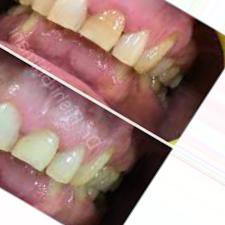
Condition: Tooth Discoloration